Question: How can I use Google Adsense inside OpenLayers using a google maps layer?
Code to use adsense inside a google maps (v2) map:
'''
map = new GMap2(document.getElementById("Gmap"));
adsManager = new GAdsManager(
map,
"ca-pub-xxxxxxxxxxxxxxxx",
{
maxAdsOnMap : 4,
style: 'adunit'
}
);
adsManager.enable();
## The HTML:
<div id="Gmap"></div>
'''

Code to display google maps in openlayers:
'''
map = new OpenLayers.Map("olmap")
var gmap = new OpenLayers.Layer.Google("Google Streets", {numZoomLevels: 20});
map.addLayers([gmap]);
## The HTML:
<div id="olmap"></div>
'''
Is there any way to get the google maps object inside openlayers? Then I could use the first code to add the ads.
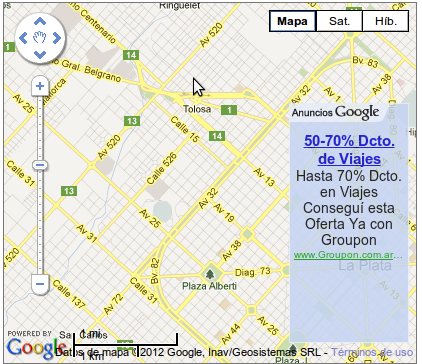
Answer: I found it! Looking at Openlayers source code and firebug :)
It seems that when you have this code
'''
map = new OpenLayers.Map("olmap")
var gmap = new OpenLayers.Layer.Google("Google Streets", {numZoomLevels: 20});
map.addLayers([osm, gmap]);
## The HTML:
<div id="olmap"></div>
'''
you can use this js to reference the google maps object
'''
map.baseLayer.mapObject
'''
So, according to <URL>, it would be something like
'''
## html
<script type="text/javascript" src="http://maps.googleapis.com/maps/api/js?libraries=adsense&sensor=true_or_false"></script>
<div id="olmap"></div>
## js
map = new OpenLayers.Map("olmap")
var gmap = new OpenLayers.Layer.Google("Google Streets", {numZoomLevels: 20});
map.addLayers([gmap]);
var adUnitDiv = document.createElement('div');
var adUnitOptions = {
format: google.maps.adsense.AdFormat.HALF_BANNER,
position: google.maps.ControlPosition.TOP,
map: map.baseLayer.mapObject,
visible: true,
publisherId: 'YOUR_PUBLISHER_ID'
}
adUnit = new google.maps.adsense.AdUnit(adUnitDiv, adUnitOptions);
'''
(not tested)